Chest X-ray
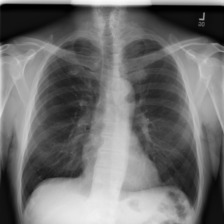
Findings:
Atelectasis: negative
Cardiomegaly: negative
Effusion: negative
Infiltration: negative
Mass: negative
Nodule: negative
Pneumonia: negative
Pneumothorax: negative
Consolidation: negative
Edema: negative
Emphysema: negative
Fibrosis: negative
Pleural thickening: positive
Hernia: negative